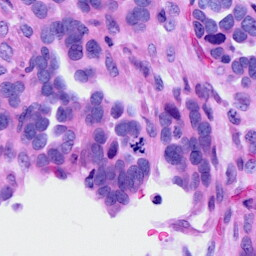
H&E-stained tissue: Ovarian